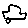
Label: car